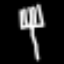
Label: fork